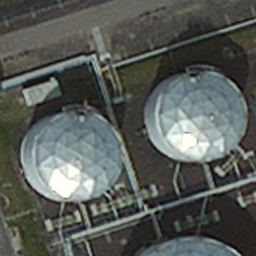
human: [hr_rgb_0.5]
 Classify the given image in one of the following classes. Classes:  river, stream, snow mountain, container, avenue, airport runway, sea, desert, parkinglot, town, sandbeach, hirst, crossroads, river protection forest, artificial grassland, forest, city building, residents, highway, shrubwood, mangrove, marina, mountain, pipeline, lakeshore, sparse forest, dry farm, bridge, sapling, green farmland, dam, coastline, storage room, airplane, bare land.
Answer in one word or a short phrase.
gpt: storage room